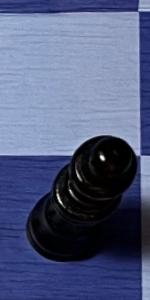
Label: Queen_Black